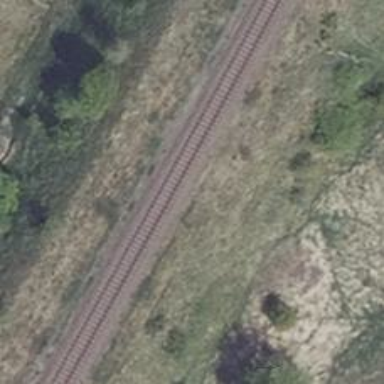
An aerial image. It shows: Railway embankment with one track.